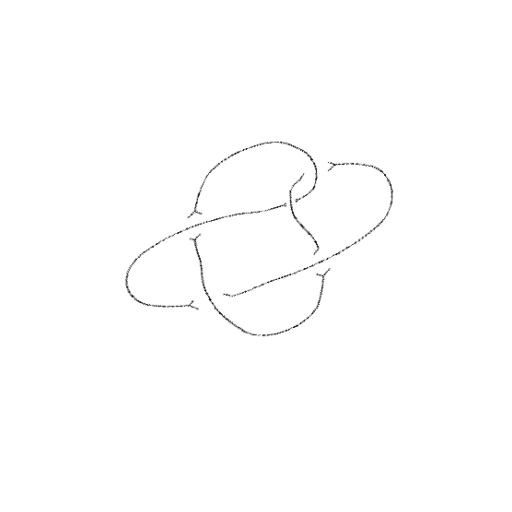
Crossing number: 5